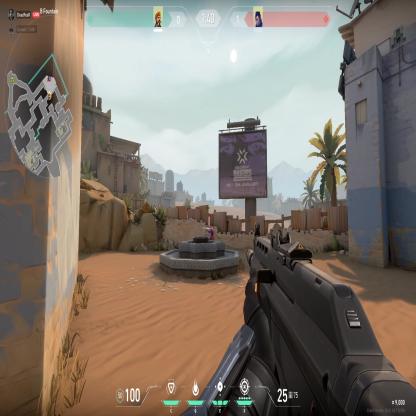
Label: enemy